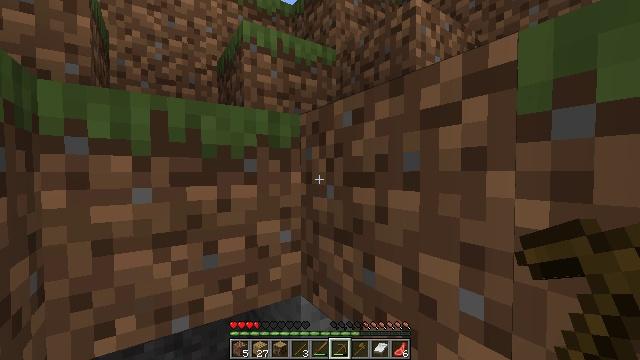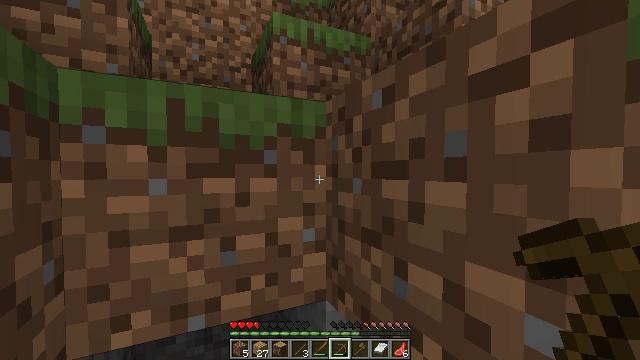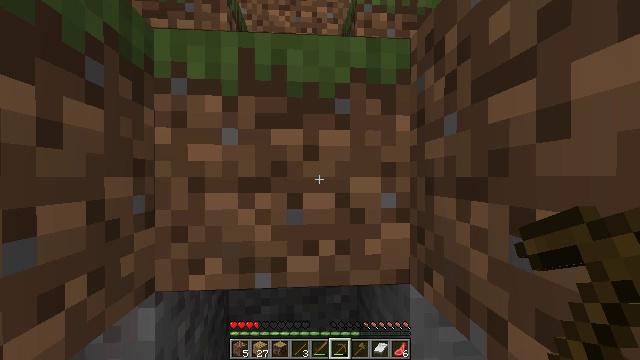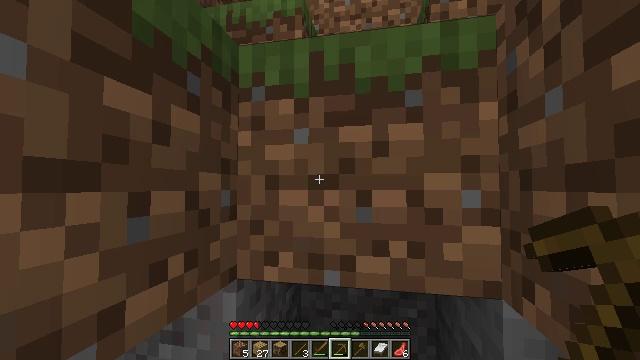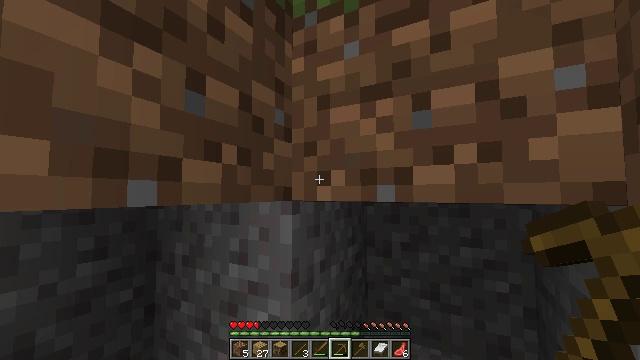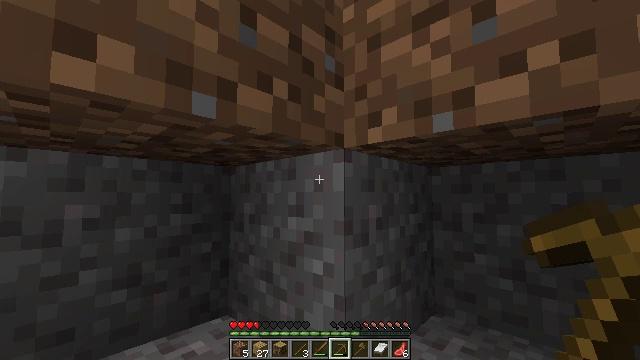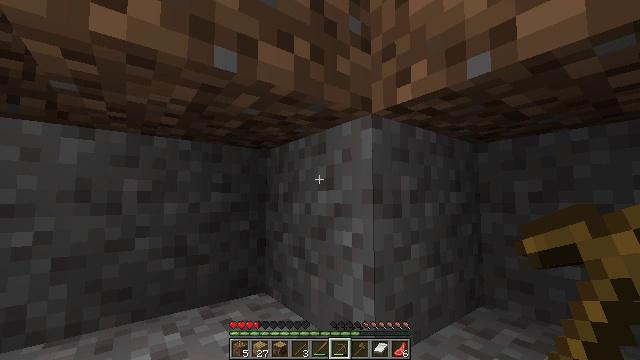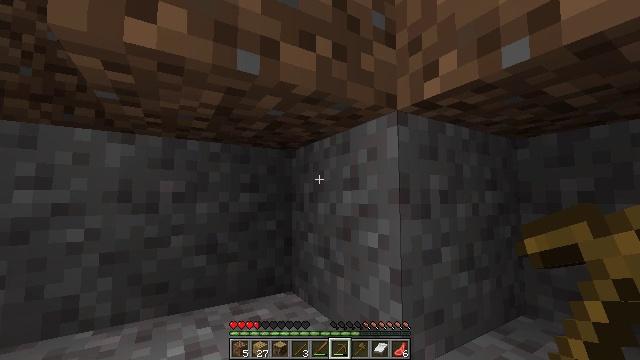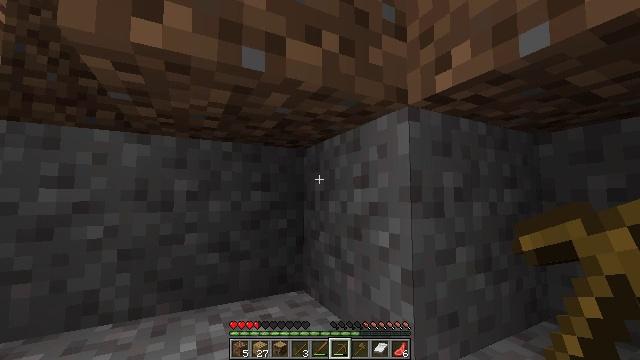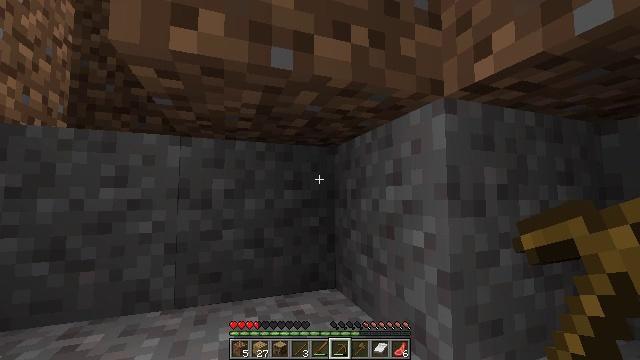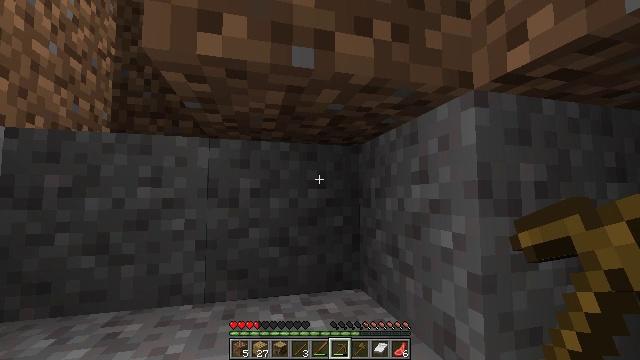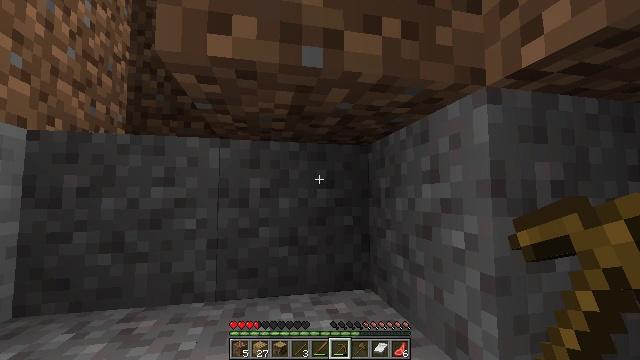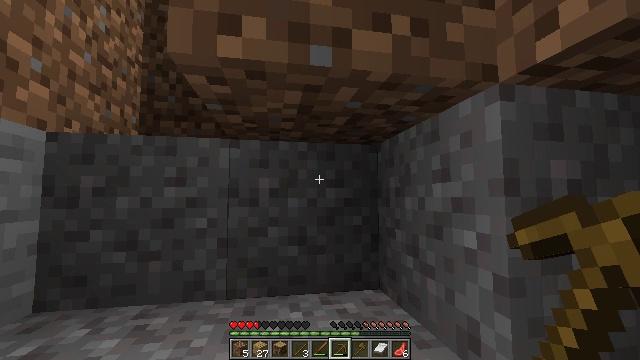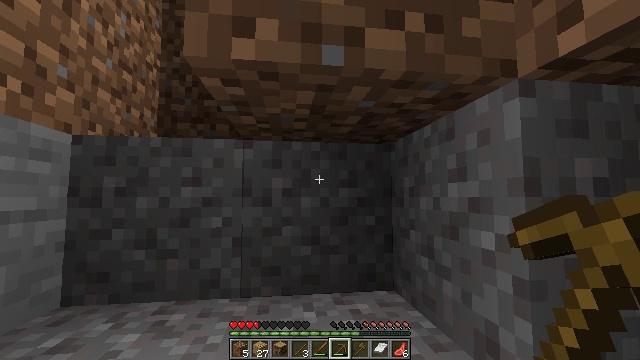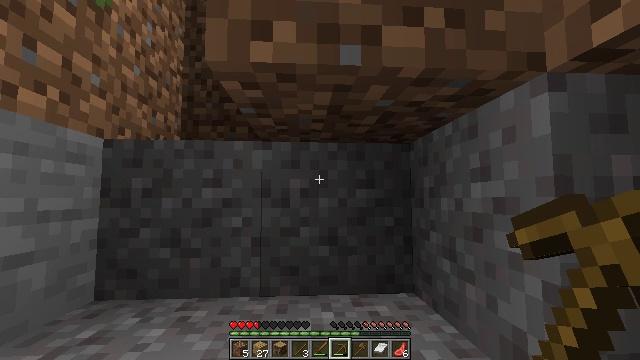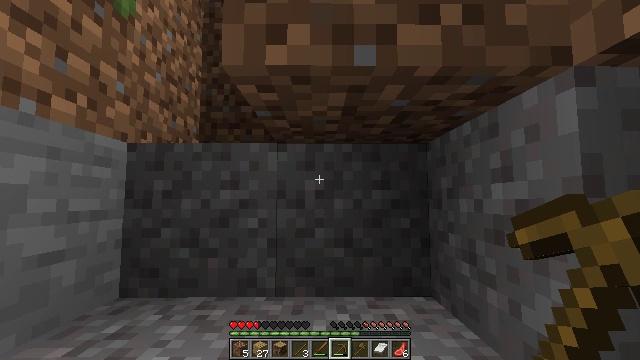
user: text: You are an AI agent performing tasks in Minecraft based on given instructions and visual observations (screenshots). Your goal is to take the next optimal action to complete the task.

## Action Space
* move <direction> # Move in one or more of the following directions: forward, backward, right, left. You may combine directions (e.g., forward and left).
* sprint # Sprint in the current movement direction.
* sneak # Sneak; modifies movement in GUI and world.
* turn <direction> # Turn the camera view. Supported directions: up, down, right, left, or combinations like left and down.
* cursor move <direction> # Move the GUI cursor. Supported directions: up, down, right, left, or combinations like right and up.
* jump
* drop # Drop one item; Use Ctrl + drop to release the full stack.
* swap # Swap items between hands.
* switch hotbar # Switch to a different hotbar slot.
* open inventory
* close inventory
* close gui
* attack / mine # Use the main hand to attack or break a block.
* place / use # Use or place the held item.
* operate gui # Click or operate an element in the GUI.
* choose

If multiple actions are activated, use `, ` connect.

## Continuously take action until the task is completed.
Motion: motion action
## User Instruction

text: Collect the grass block using a shovel.
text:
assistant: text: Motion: move forward, turn left
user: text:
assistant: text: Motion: turn left and up
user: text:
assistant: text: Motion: turn left and up
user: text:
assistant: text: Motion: turn left and up
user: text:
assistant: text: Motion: turn left
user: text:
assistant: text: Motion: turn left
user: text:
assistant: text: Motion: turn left
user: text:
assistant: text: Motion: turn left
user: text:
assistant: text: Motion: turn left
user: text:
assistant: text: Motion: turn left
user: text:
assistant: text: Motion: turn left
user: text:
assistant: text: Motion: turn left
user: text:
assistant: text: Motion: turn left
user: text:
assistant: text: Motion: turn left
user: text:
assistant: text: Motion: turn left
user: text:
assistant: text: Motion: turn left
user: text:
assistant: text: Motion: move forward, turn left
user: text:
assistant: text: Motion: move forward
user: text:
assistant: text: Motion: move forward
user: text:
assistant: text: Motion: move forward
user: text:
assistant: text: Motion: move forward, turn left
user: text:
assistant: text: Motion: move forward, turn left
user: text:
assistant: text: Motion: move forward, turn left
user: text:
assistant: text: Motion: move forward, turn left, jump
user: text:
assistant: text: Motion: move forward, turn left, jump
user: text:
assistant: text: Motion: move forward, turn left, jump
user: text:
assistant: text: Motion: move forward, turn left, jump
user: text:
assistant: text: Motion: move forward, jump
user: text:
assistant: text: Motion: move forward
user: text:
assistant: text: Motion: move forward